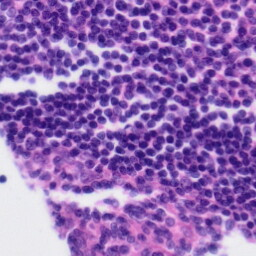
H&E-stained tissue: Tonsil